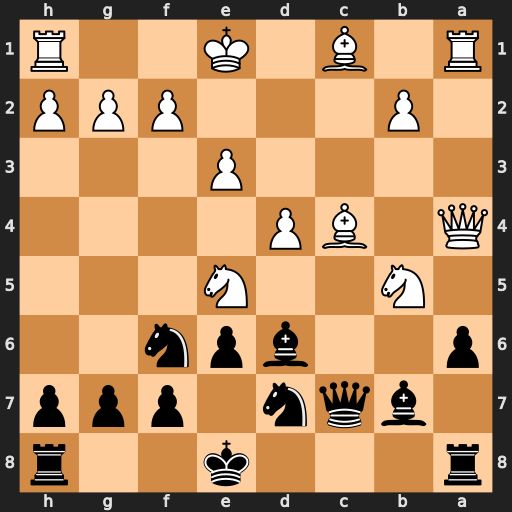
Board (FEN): r3k2r/1bqn1ppp/p2bpn2/1N2N3/Q1BP4/4P3/1P3PPP/R1B1K2R
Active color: b
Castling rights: KQkq
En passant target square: -
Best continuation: axb5 Qxa8+ Bxa8